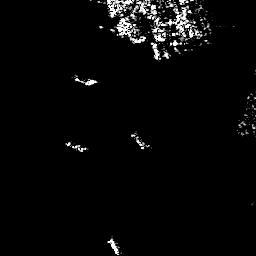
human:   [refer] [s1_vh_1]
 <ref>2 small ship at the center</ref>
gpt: <box>[[26, 28, 37, 33, 0]], [[50, 50, 58, 58, 0]]</box>